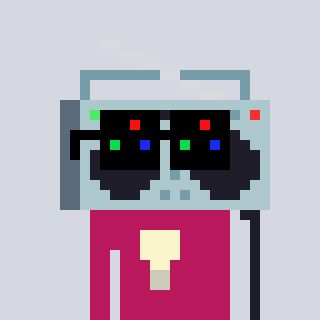
a pixel art character with square black sunglasses, a boombox-shaped head and a darkpink-colored body on a cool background